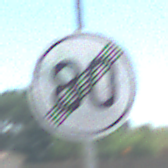
Verkehrszeichen: EndeGeschwindigkeit80
Umgebung: Outdoor, Nature
Tageszeit: Midday
Wetter: Clear
Licht: Natural
Jahreszeit: NotSpecified
Kontrast: HighContrast